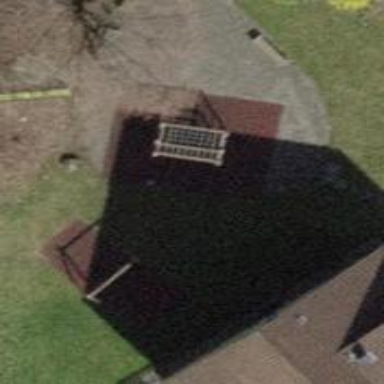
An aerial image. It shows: Playground featuring climbing frame.